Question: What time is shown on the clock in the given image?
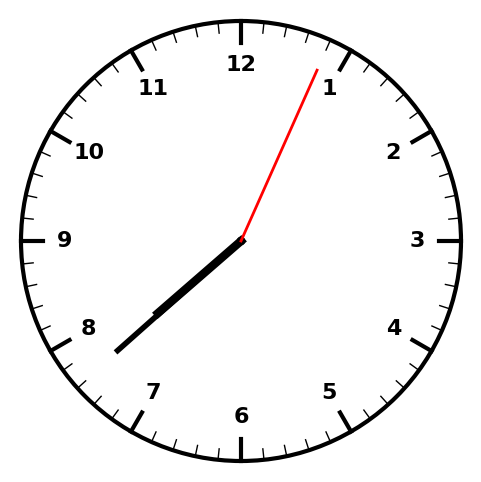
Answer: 07:38:04